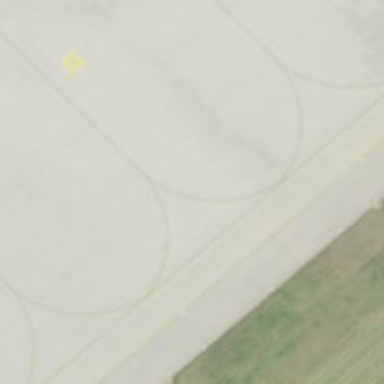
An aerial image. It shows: Image of taxiway at airport.